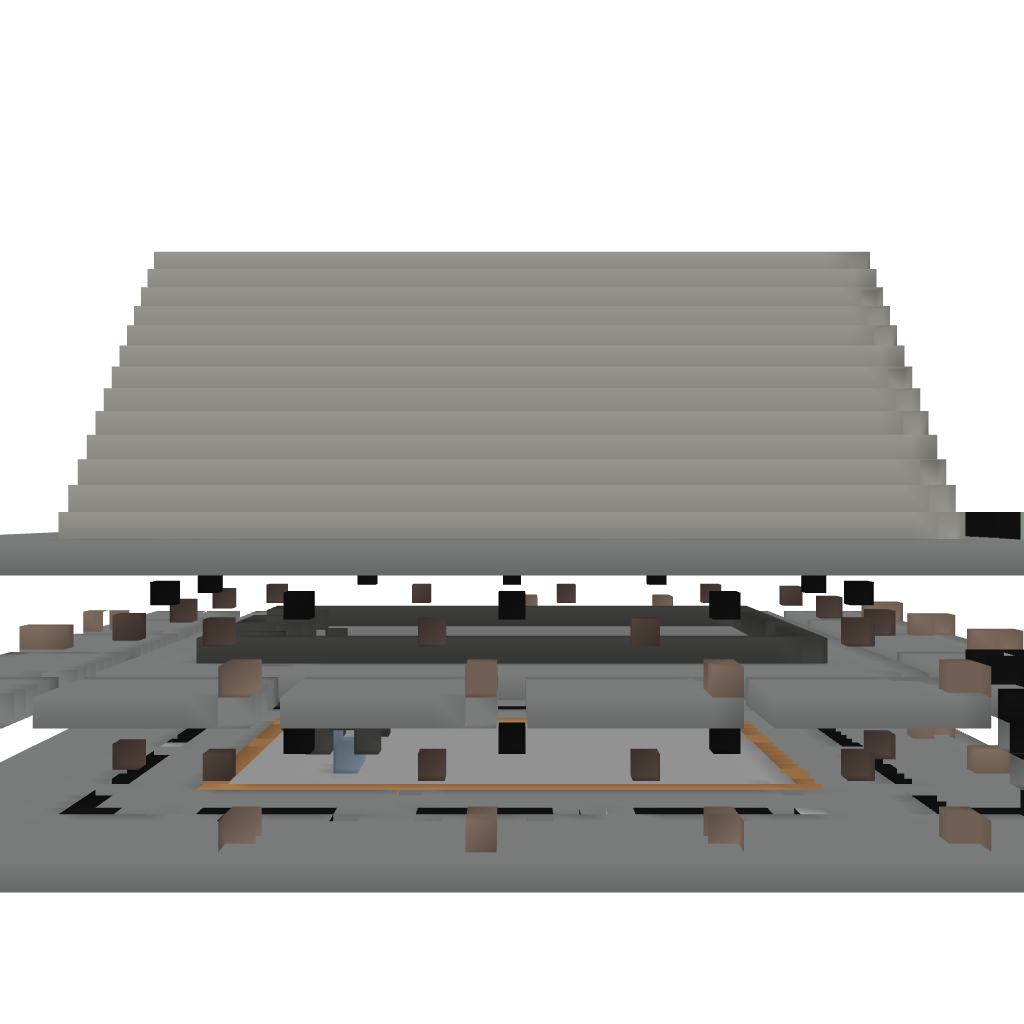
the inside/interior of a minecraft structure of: The best jail